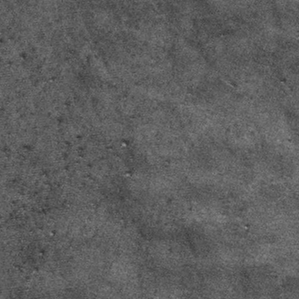
Label: frost